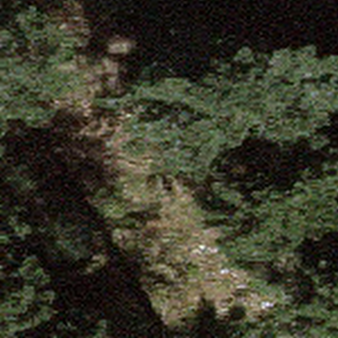
Label: other